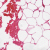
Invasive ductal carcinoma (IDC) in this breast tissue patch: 0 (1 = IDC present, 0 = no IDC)